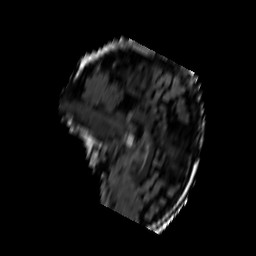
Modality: FLAIR
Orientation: sagittal
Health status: ill
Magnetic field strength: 3 T